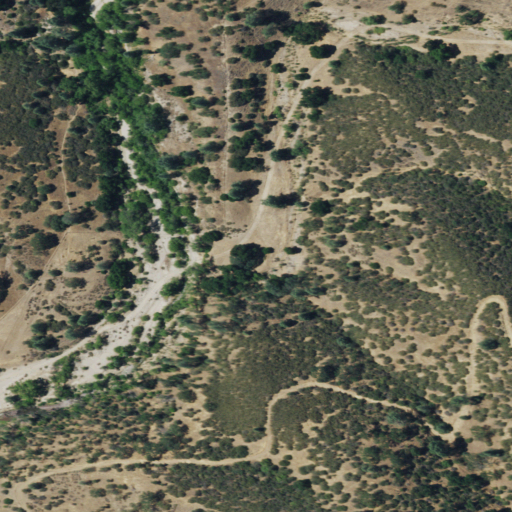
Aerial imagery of valley in California named Rosas Canyon containing shrub, mixed forest, herbaceous wetlands, evergreen forest, woody wetlands, and open water